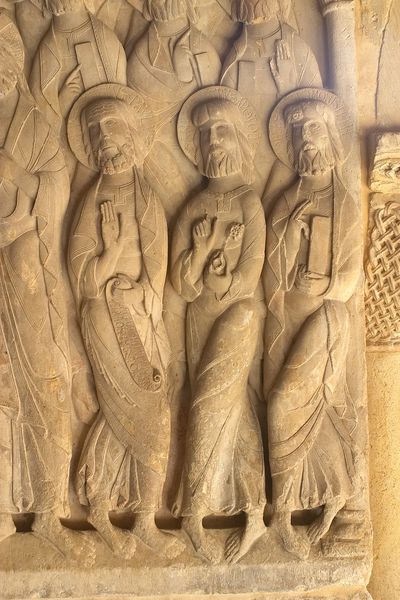
Titel: S. Domingo de Silos
Standort: Burgos (EU - E)
Schlagwörter: gruppe, hand, weiß, sand, blume, frisur, geste, marmor, männer, nase, säule, beige, ornament, bart, bärte, wand, band, stein, gesten, hände, kirche, gewand, haare, drei, gotik, skulptur, relief, füsse, glatze, bucht, barfuss, buch, dom, sims, heiligenschein, sandstein, romanik, segnung, schriftrolle, heilige, schlüssel, jünger, heilig, petrus, segensgestus, apostel, glorie, codex, nimben, evangelien, numbus, märthyrer, wandrelief, gloria, kirchenwand, petrusstein